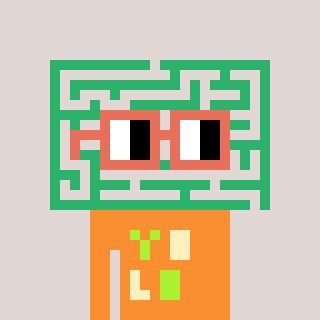
a pixel art character with square orange glasses, a maze-shaped head and a orange-colored body on a warm background